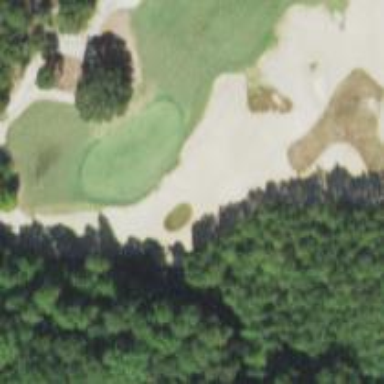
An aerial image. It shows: View of golf hole.